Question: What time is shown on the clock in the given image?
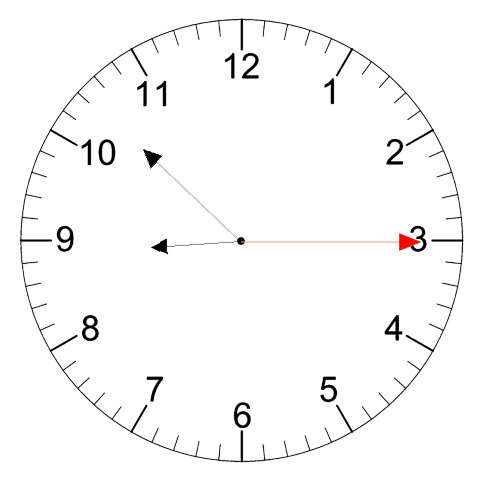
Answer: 08:52:15